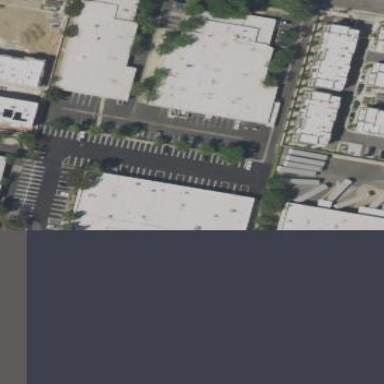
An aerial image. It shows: Commercial building.